Question: I am working on a "Progress" indicator on one of my tools and I want to be able to show which steps have been completed by having a blue pill (the normal color) and then the ones that are not completed will have the grey (on hover) color.
Basically I need to be able to create a pill and have a class that is either .complete(blue) or .incomplete(grey). Neither of them have to have a hover color.

Currently the first pill is active in this default list and the second one I am just hovering over. I want the other 3 steps to be the grey color as will by default when they have the .incomplete class.
How would I achieve this ?
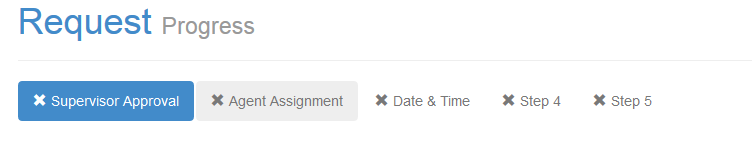
Answer: '''
.nav > li.incomplete > a {
background-color: #eee;
}
.nav > li.complete > a {
background-color: #428bca;
color: white;
}
'''
<URL>